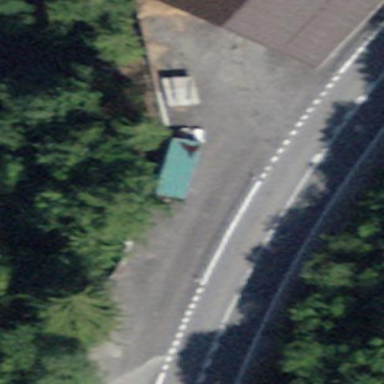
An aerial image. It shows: Shed building.